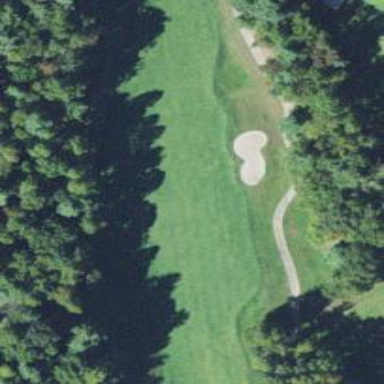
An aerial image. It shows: Grassy area designated as golf fairway.